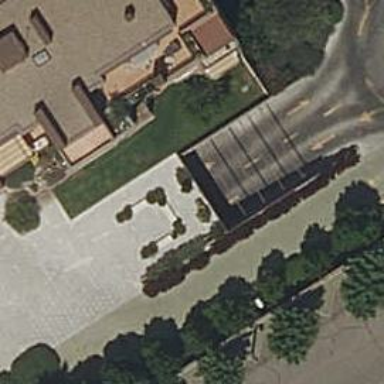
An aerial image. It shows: Parking entrance.